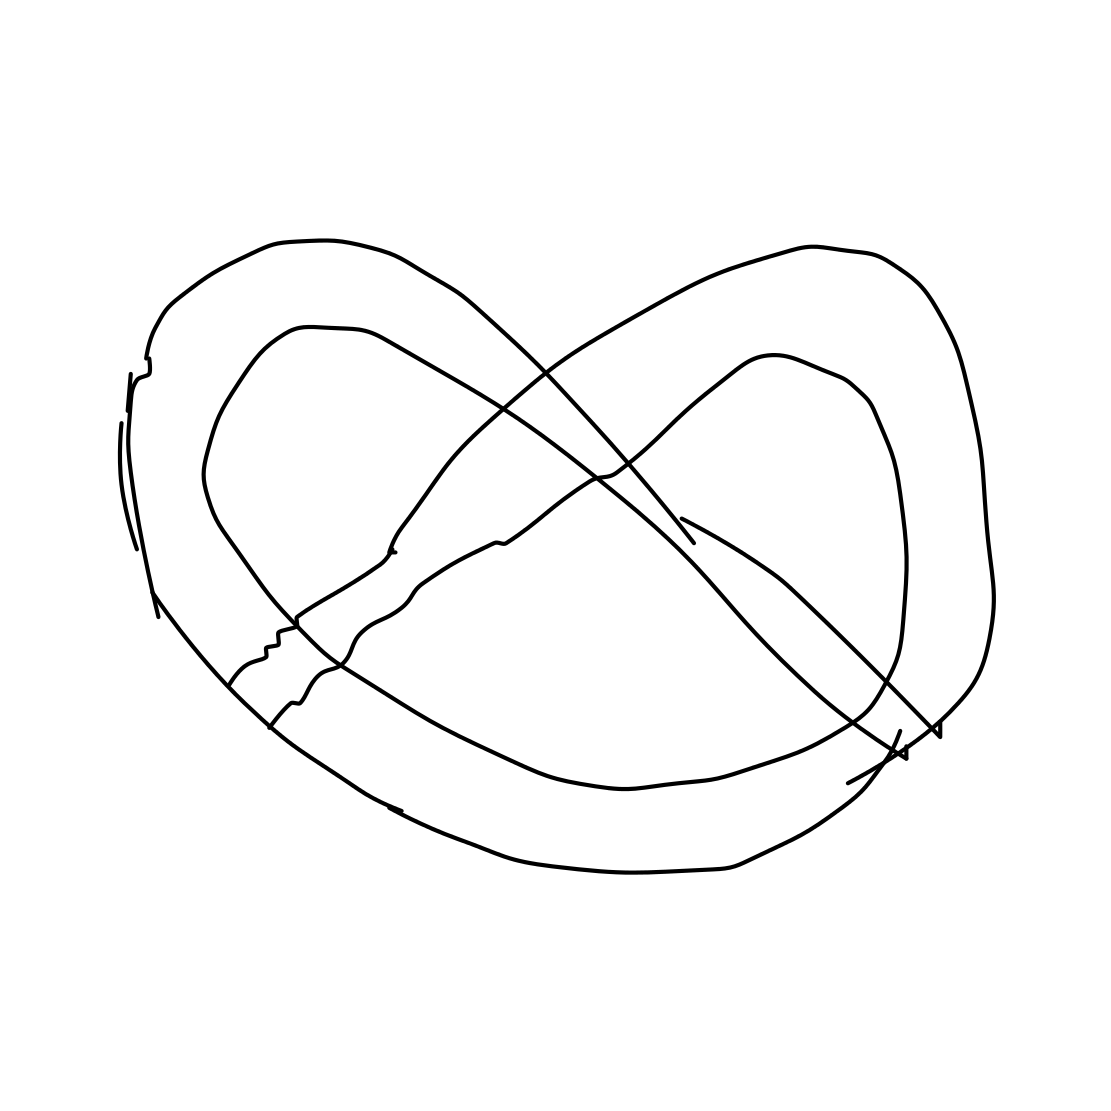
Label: pretzel